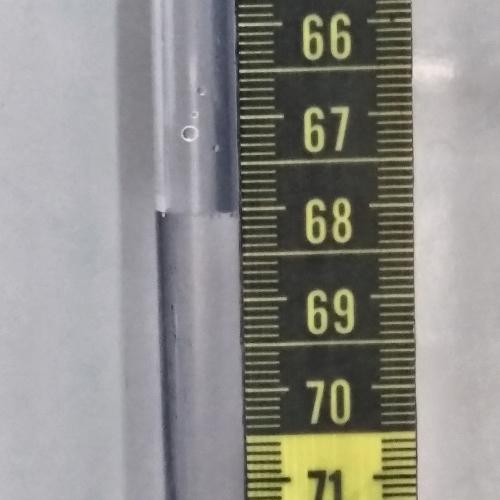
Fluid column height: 68.0 cm